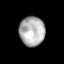
Tissue: lung
Cell type: Endothelial cells
Senescence score: 0.552
Nuclear area (px): 732
Mean DAPI intensity: 176.266